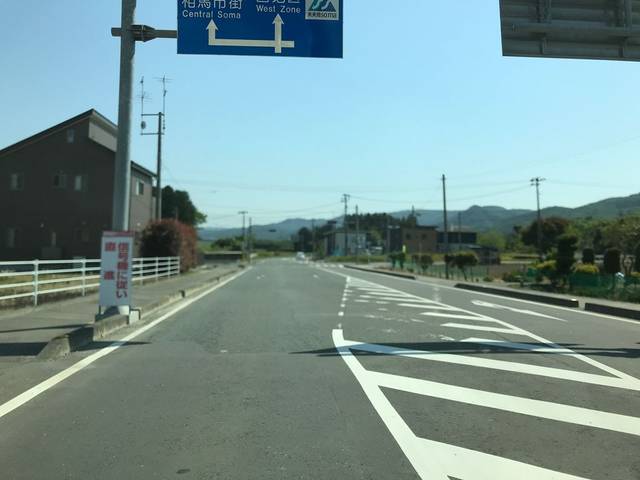
Region: Japan
Coordinates: 37.843, 140.892